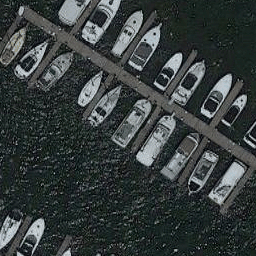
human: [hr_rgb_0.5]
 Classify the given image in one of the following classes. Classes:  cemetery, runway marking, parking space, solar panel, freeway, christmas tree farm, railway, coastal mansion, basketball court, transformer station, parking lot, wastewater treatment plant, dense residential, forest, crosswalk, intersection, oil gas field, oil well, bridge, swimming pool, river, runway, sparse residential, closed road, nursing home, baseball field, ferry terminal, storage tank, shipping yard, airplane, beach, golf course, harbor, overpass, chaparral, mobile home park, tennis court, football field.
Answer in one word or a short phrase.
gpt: harbor